Question: Heyho,
this problem is really annoying...
I'm trying create a window and load & render a texture with the LWJGL.
Window-Creation works perfect, texture should be loaded correct (tested and it is always the texture I wanted to render) but it will be rendered plain white.
Initing OpenGL, loading the texture and rendering it:
'''
private void initGL(int width, int height)
{
try
{
searchDisplayMode(width, height, true);
Display.create();
Display.setVSyncEnabled(true);
} catch (LWJGLException e)
{
e.printStackTrace();
System.exit(0);
}
GL11.glEnable(GL11.GL_BLEND);
GL11.glBlendFunc(GL11.GL_SRC_ALPHA, GL11.GL_ONE_MINUS_SRC_ALPHA);
GL11.glViewport(0,0,width,height);
GL11.glMatrixMode(GL11.GL_MODELVIEW);
GL11.glMatrixMode(GL11.GL_PROJECTION);
GL11.glLoadIdentity();
GL11.glOrtho(0, width, height, 0, 1, -1);
GL11.glMatrixMode(GL11.GL_MODELVIEW);
GL11.glEnable(GL11.GL_TEXTURE_2D);
GL11.glClearColor(0.0f, 0.0f, 0.0f, 0.0f);
}
public void loadTextures()
{
try
{
DirtID = textureManager.registerTexture("Dirt.png");
System.out.println(DirtID);
} catch (IOException e)
{
e.printStackTrace();
}
}
public void render()
{
GL11.glEnable(GL11.GL_TEXTURE_2D);
Color.white.bind();
// This was the bug! [Fixed it now]
textureManager.bindTexture(DirtID);
GL11.glBegin(GL11.GL_QUADS);
GL11.glTexCoord2f(0, 0);
GL11.glVertex2f(0, 0);
GL11.glTexCoord2f(1, 0);
GL11.glVertex2f(0 + textureManager.getWidth(DirtID), 0);
GL11.glTexCoord2f(1, 1);
GL11.glVertex2f(0 + textureManager.getWidth(DirtID), 0 + textureManager.getHeight(DirtID));
GL11.glTexCoord2f(0, 1);
GL11.glVertex2f(0, 0 + textureManager.getHeight(DirtID));
GL11.glEnd();
}
'''
Loading-function + other stuff in TextureManager.java:
'''
public TextureManager()
{
textures = new ArrayList<TextureIO>();
}
public int registerTexture(String file) throws IOException
{
return registerTexture(file, false);
}
public int registerTexture(String file, boolean isFlipped) throws IOException
{
for (TextureIO t : textures)
{
if (t.getName().equals(file))
{
return t.getId();
}
}
if (isFlipped)
{
System.out.println("Register flipped Texture ~* " + file);
} else
{
System.out.println("Register Texture ~* " + file);
}
TextureIO texture = new TextureIO(file, isFlipped);
texture.init();
textures.add(texture);
return texture.getId();
}
public void bindTexture(int textureId)
{
if (boundedTexture != textureId)
{
glBindTexture(GL_TEXTURE_2D, textureId);
boundedTexture = textureId;
System.out.println("The texture " + boundedTexture + " was bound");
}
}
public void unbindTexture()
{
glBindTexture(GL_TEXTURE_2D, 0);
boundedTexture = 0;
}
public TextureIO getTexture(int textureId)
{
for (TextureIO tex: textures)
{
if (tex.getId() == textureId)
{
return tex;
}
}
return null;
}
'''
and the TextureIO.java used by the TextureManager:
'''
public TextureIO(String ref, boolean flipped) throws IOException
{
BufferedImage image = ImageIO.read(TextureIO.class.getResourceAsStream("graphics/" + ref));
width = image.getWidth();
height = image.getHeight();
name = ref;
isFlipped = flipped;
if (flipped)
{
final AffineTransform tx = AffineTransform.getScaleInstance(1, -1);
tx.translate(0, -height);
final AffineTransformOp op = new AffineTransformOp(tx, AffineTransformOp.TYPE_NEAREST_NEIGHBOR);
image = op.filter(image, null);
}
final int[] pixels = image.getRGB(0, 0, width, height, null, 0, width);
texture = BufferUtils.createIntBuffer(pixels.length);
texture.put(pixels);
texture.rewind();
}
public String getName()
{
return name;
}
public void init()
{
final IntBuffer buffer = BufferUtils.createIntBuffer(1);
glGenTextures(buffer);
id = buffer.get(0);
glBindTexture(GL_TEXTURE_2D, id);
/*
glTexParameteri(GL_TEXTURE_2D, GL_TEXTURE_MAG_FILTER, GL_LINEAR);
glTexParameteri(GL_TEXTURE_2D, GL_TEXTURE_MIN_FILTER, GL_LINEAR);*/
glTexParameteri(GL_TEXTURE_2D, GL_TEXTURE_MIN_FILTER, GL_NEAREST);
glTexParameteri(GL_TEXTURE_2D, GL_TEXTURE_MAG_FILTER, GL_NEAREST);
glTexImage2D(GL_TEXTURE_2D, 0, GL_RGBA8, width, height, 0, GL12.GL_BGRA, GL_UNSIGNED_BYTE /*GL_UNSIGNED_INT_8_8_8_8_REV*/, texture);
glBindTexture(GL_TEXTURE_2D, 0);
glDisable(GL_TEXTURE_2D);
}
public void bind()
{
glBindTexture(GL_TEXTURE_2D, id);
}
public void unbind()
{
glBindTexture(GL_TEXTURE_2D, 0);
}
'''
and the result:

Maybe you can help me with this problem.
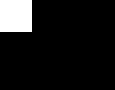
Answer: You forgot to enable 'GL_TEXTURE_2D' when you draw. Since you were disabling it after texture loading is done.
And you have to bind the texture before you start rendering quads.